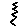
Label: zigzag